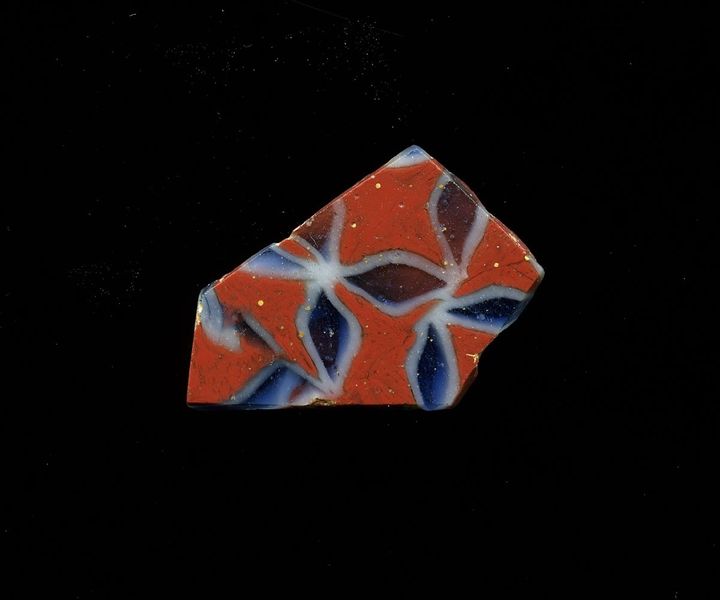
Titel: Mosaikglasfragment
Standort: Hamburg
Institution: Museum für Kunst und Gewerbe Hamburg
Schlagwörter: glas, antike, technik, mosaik, wandschmuck, kaiserzeit, bodenbeläge, frühe kaiserzeit, prinzipat, römische, millefiori, mittlere, späte